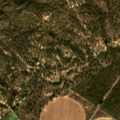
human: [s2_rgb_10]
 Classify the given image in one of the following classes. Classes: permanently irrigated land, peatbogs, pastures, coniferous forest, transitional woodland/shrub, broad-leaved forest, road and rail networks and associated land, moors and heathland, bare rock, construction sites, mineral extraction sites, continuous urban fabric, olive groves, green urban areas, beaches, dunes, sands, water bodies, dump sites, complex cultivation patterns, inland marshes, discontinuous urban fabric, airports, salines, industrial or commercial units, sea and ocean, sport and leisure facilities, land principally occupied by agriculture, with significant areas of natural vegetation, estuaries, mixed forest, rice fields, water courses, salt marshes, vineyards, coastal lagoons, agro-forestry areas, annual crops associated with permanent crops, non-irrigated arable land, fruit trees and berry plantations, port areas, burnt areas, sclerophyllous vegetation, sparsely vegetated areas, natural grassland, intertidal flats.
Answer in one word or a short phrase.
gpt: non-irrigated arable land, permanently irrigated land, broad-leaved forest, transitional woodland/shrub